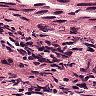
Metastatic tissue present: yes